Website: macys
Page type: cart
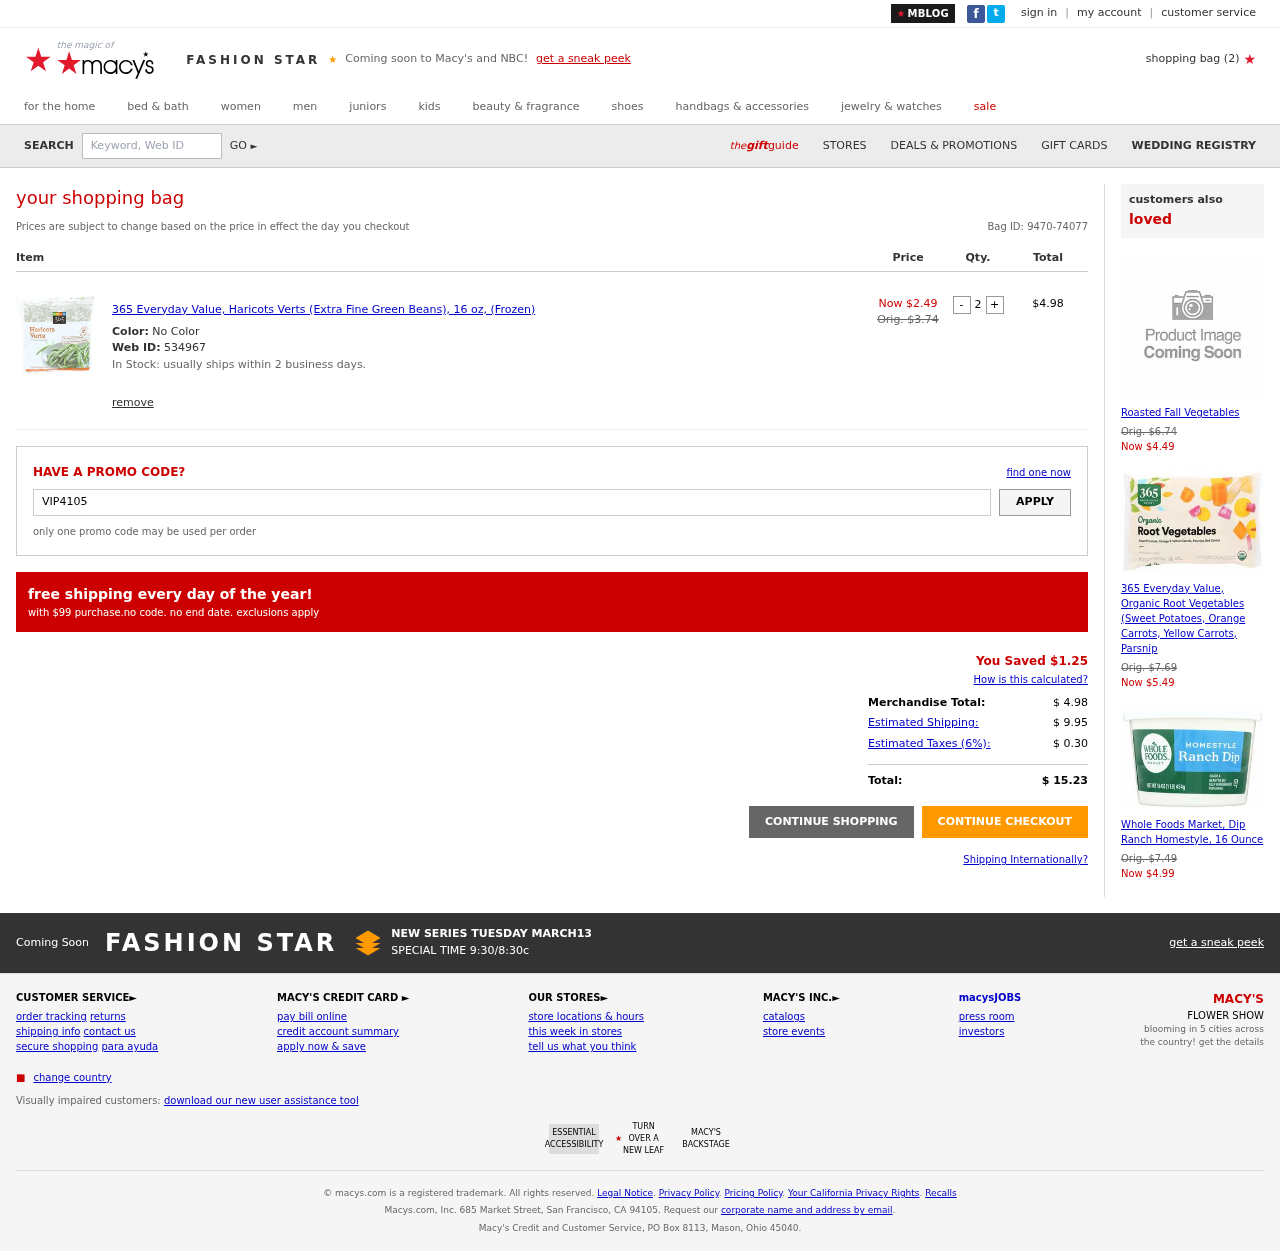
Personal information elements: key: PII_PROMO_CODE
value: VIP4105
Product elements: key: PRODUCT1_NAME
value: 365 Everyday Value, Haricots Verts (Extra Fine Green Beans), 16 oz, (Frozen)
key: PRODUCT1_PRICE
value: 2.49
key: PRODUCT1_QUANTITY
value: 2
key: PRODUCT2_NAME
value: Roasted Fall Vegetables
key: PRODUCT2_PRICE
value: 4.49
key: PRODUCT3_NAME
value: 365 Everyday Value, Organic Root Vegetables (Sweet Potatoes, Orange Carrots, Yellow Carrots, Parsnip
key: PRODUCT3_PRICE
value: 5.49
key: PRODUCT4_NAME
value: Whole Foods Market, Dip Ranch Homestyle, 16 Ounce
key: PRODUCT4_PRICE
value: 4.99
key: PRODUCT1_SKU
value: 534967
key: PRODUCT1_ORIGINAL_PRICE
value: Orig. $3.74
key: PRODUCT1_TOTAL
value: $4.98
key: PRODUCT2_ORIGINAL_PRICE
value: Orig. $6.74
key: PRODUCT3_ORIGINAL_PRICE
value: Orig. $7.69
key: PRODUCT4_ORIGINAL_PRICE
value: Orig. $7.49
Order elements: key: ORDER_NUM_ITEMS
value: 2
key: ORDER_ID
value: Bag ID: 9470-74077
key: ORDER_SAVINGS
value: $1.25
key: ORDER_SUBTOTAL
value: $ 4.98
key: ORDER_SHIPPING_COST
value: $ 9.95
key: ORDER_TAX
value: $ 0.30
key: ORDER_TOTAL
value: $ 15.23